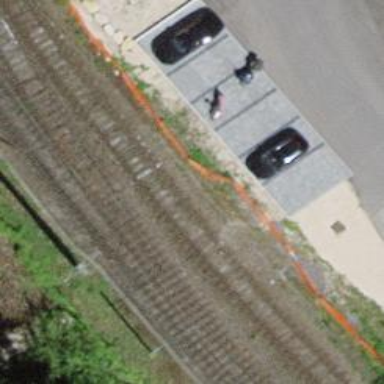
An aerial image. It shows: Railway track with contact line for electrification.